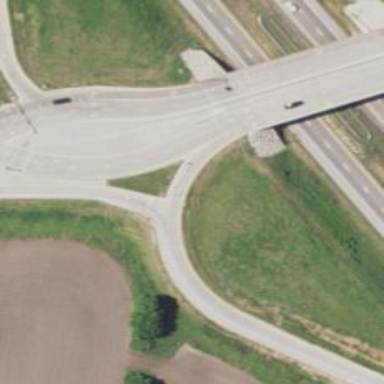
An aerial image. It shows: Asphalt motorway link with diverging diamond interchange (DDI) junction.